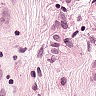
Metastatic tissue present: yes